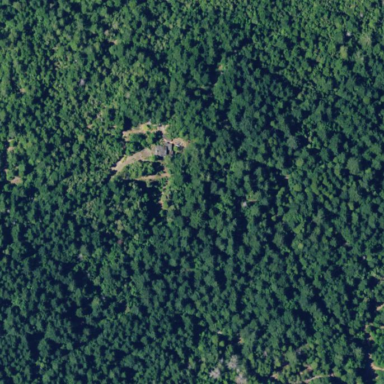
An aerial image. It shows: Forest area.